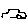
Label: car